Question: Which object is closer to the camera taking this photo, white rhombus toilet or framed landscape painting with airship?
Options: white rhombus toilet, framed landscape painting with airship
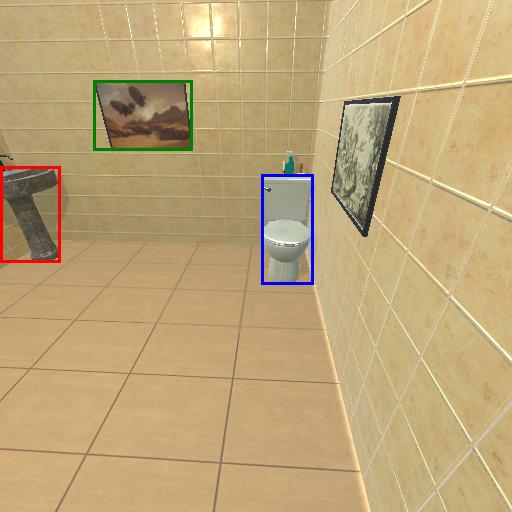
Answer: white rhombus toilet